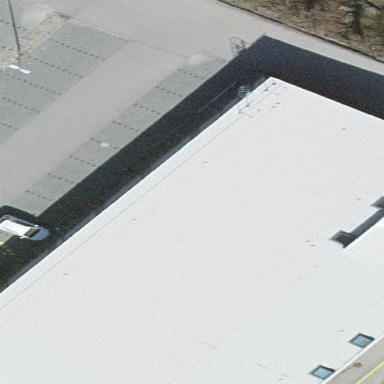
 painted in white. The overall building color is light gray."